Interaction volume radius: 10 \u00c5
Interaction volume height: 25 \u00c5
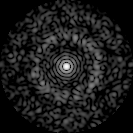
Disorder parameter: 0.847